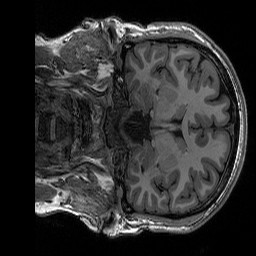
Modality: T1w
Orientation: coronal
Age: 20
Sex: female
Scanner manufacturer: siemens
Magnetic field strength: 3 T
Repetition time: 2.53 s
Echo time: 0.0033 s